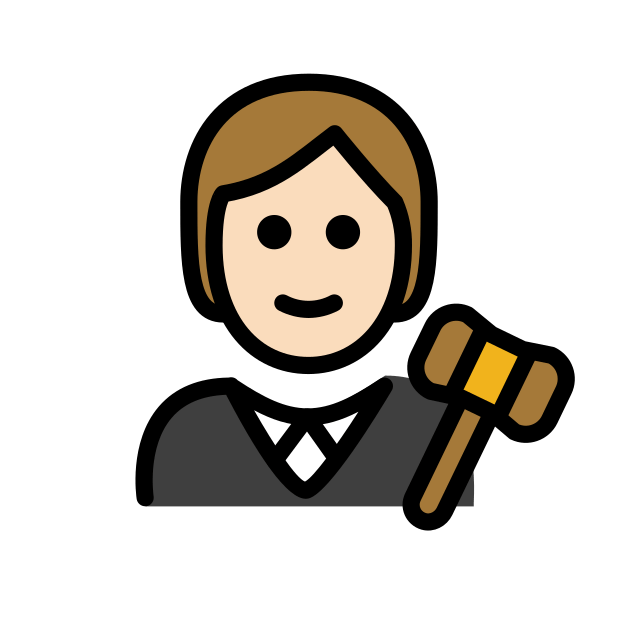
judge: light skin tone